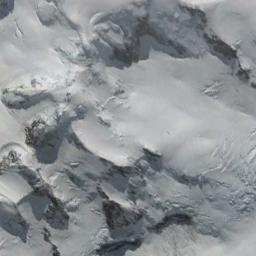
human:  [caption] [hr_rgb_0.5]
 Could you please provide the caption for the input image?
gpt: A snow-covered mountain covered in large areas .

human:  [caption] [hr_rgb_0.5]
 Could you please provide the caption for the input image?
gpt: The snowberg is covered with glaciers .

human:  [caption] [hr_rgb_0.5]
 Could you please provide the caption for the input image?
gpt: A lot of snow is on the snowberg .

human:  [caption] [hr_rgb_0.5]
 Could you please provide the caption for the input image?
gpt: The snow berg is consist of bare land and white snow .

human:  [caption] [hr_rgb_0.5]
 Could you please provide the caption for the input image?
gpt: There are full of snow on the snowberg .